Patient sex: M
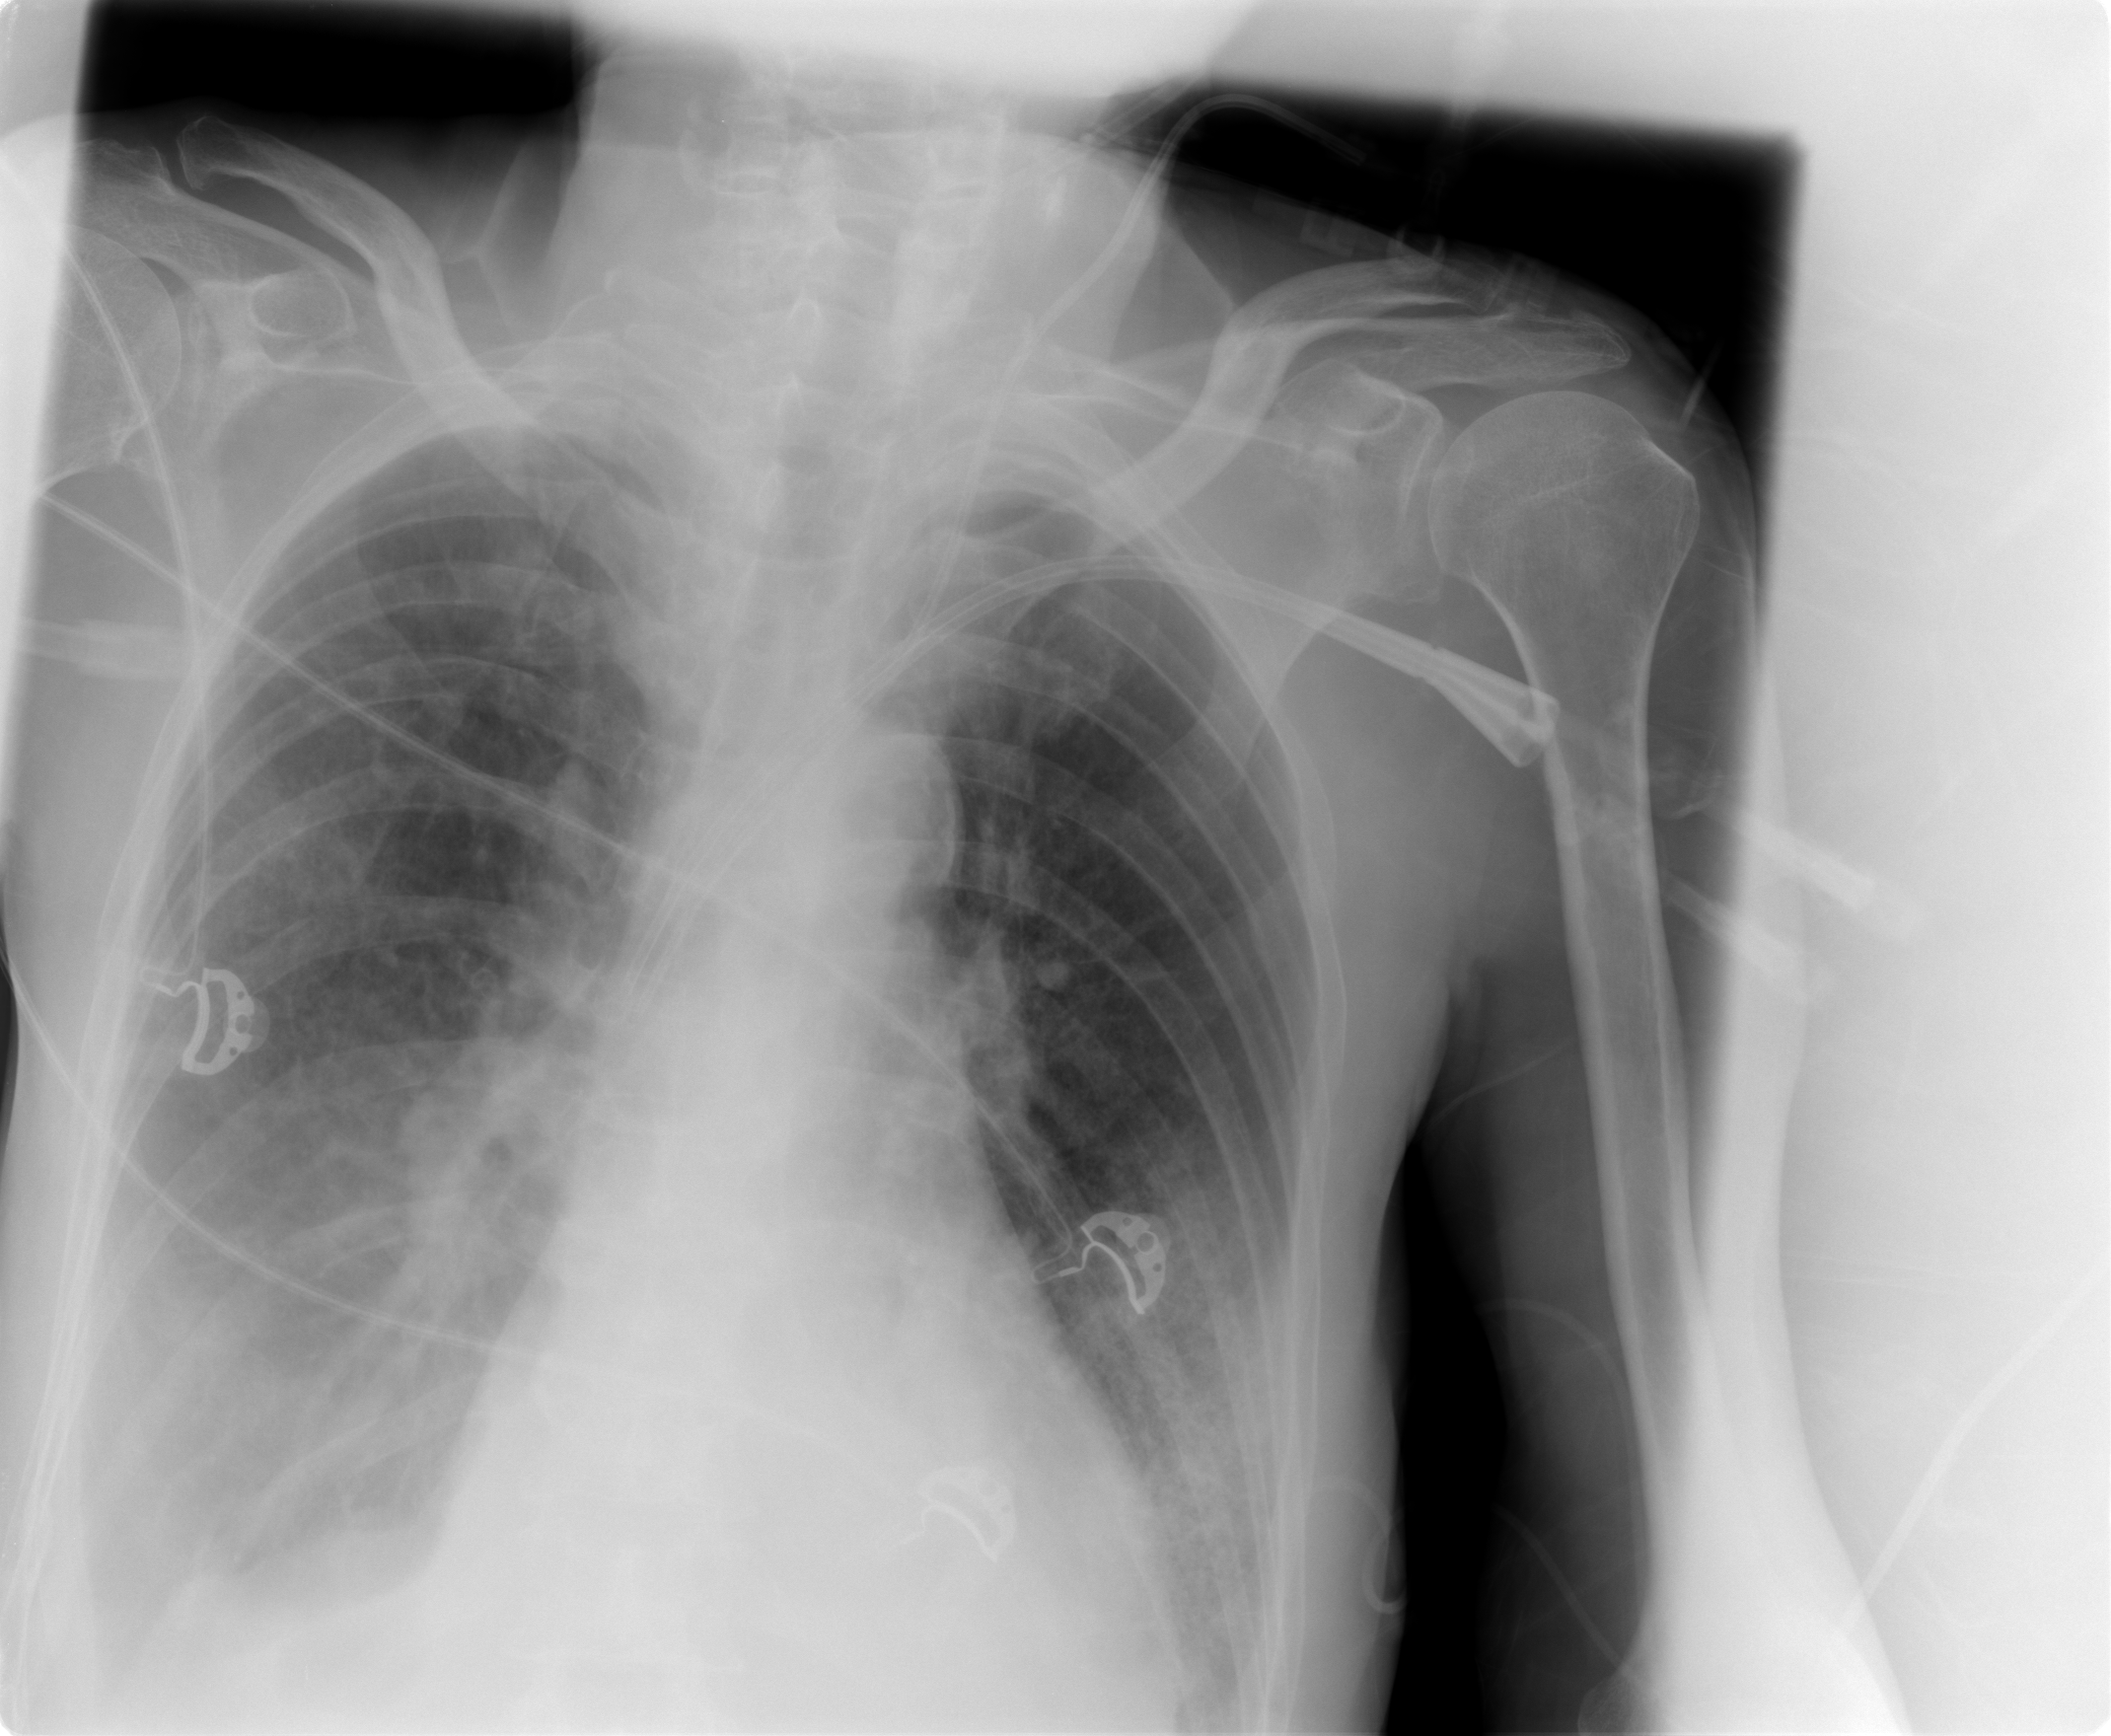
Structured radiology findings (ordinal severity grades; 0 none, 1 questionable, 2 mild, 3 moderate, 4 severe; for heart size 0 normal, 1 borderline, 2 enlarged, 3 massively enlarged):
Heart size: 0
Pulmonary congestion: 0
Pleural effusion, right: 2
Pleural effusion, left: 0
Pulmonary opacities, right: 0
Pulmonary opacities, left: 0
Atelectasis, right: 2
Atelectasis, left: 2